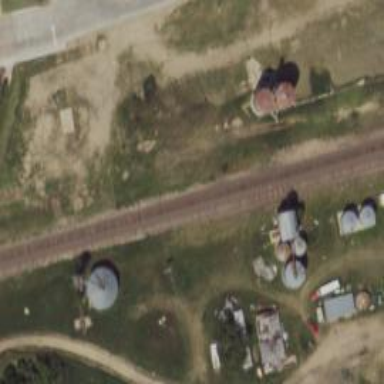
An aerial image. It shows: Railway service station.